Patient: sex M, age 37
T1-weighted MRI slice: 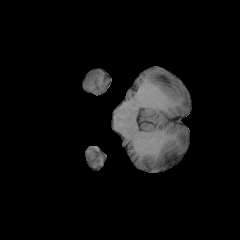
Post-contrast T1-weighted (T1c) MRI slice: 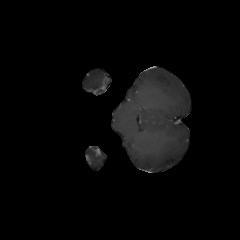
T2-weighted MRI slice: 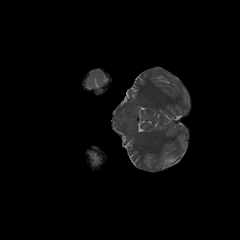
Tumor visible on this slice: no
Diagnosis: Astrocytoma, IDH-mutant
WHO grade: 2